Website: crate-barrel
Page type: delivery-shipping
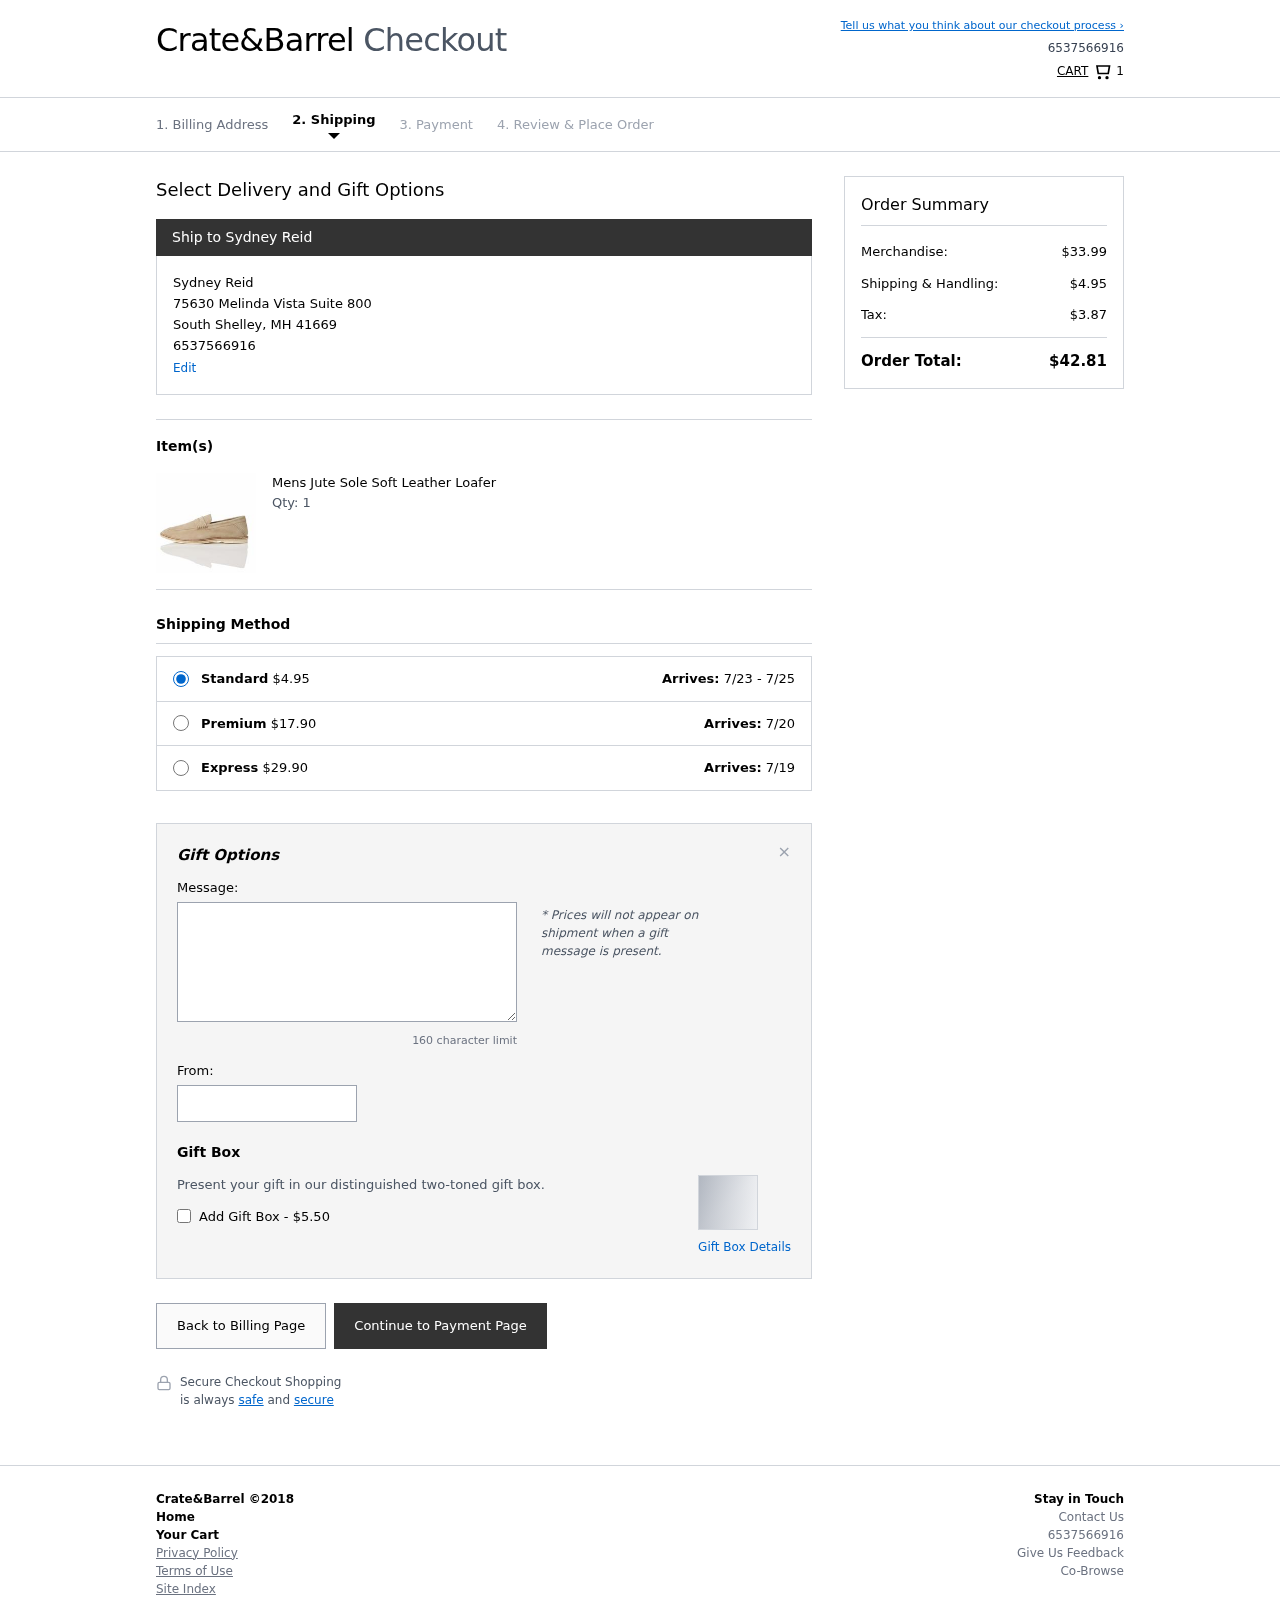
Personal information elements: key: PII_CITY
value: South Shelley
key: PII_FULLNAME
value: Sydney Reid
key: PII_PHONE
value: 6537566916
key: PII_POSTCODE
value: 41669
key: PII_STATE_ABBR
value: MH
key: PII_STREET
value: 75630 Melinda Vista Suite 800
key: PII_FIRSTNAME
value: Sydney
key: PII_LASTNAME
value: Reid
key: PII_FULLNAME2
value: Sydney Reid
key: PII_FULLNAME3
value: Sydney Reid
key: PII_FIRSTNAME2
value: Sydney
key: PII_FIRSTNAME3
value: Sydney
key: PII_LASTNAME2
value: Reid
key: PII_LASTNAME3
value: Reid
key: PII_FIRSTNAME_DERIVED
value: Sydney
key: PII_LASTNAME_DERIVED
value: Reid
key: PII_FULLNAME_DERIVED
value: Sydney Reid
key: PII_NAME_FULL_DERIVED
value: Sydney Reid
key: PII_PHONE_LINE
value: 6916
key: PII_PHONE_SUFFIX
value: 6916
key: PII_PHONE2
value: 6537566916
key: PII_PHONE3
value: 6537566916
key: PII_PHONE_NUMERIC
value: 6537566916
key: PII_PHONE_LINE_NUMERIC
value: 6916
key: PII_PHONE_SUFFIX_NUMERIC
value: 6916
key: PII_PHONE2_NUMERIC
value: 6537566916
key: PII_PHONE3_NUMERIC
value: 6537566916
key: PII_PHONE_DIGITS
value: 6537566916
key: PII_PHONE_LAST4
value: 6916
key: PII_GIFT_MESSAGE
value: Hey Rhonda! I remembered you mentioning how much you wanted a comfy yet stylish pair of loafers, so I couldn’t resist getting you these. I hope they bring a little extra flair to your everyday outfits! Enjoy!
Sydney
Product elements: key: PRODUCT1_NAME
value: Mens Jute Sole Soft Leather Loafer
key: PRODUCT1_QUANTITY
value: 1
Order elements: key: ORDER_NUM_ITEMS
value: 1
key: ORDER_SHIPPING_COST
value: $4.95
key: ORDER_DELIVERY_DATE
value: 7/23 - 7/25
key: PREMIUM_SHIPPING_COST
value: $17.90
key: PREMIUM_DELIVERY_DATE
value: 7/20
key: EXPRESS_SHIPPING_COST
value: $29.90
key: EXPRESS_DELIVERY_DATE
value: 7/19
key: ORDER_SUBTOTAL
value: $33.99
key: ORDER_SHIPPING_COST2
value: $4.95
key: ORDER_TAX
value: $3.87
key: ORDER_TOTAL
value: $42.81